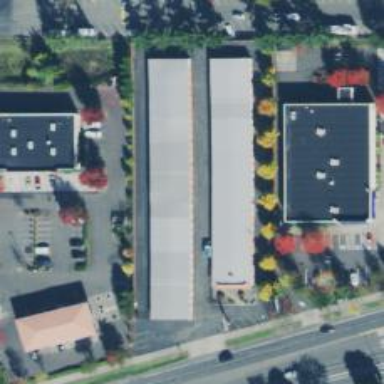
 known as Public Storage according to Wikipedia."